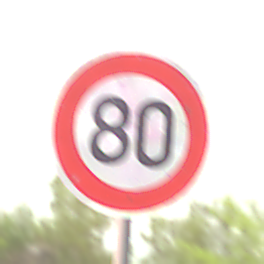
Verkehrszeichen: Geschwindigkeit80
Umgebung: Outdoor, Nature
Tageszeit: MorningAfternoon
Wetter: Overcast
Licht: Natural
Jahreszeit: NotSpecified
Kontrast: LowContrast